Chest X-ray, AP view. Patient: 67 years old, sex F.
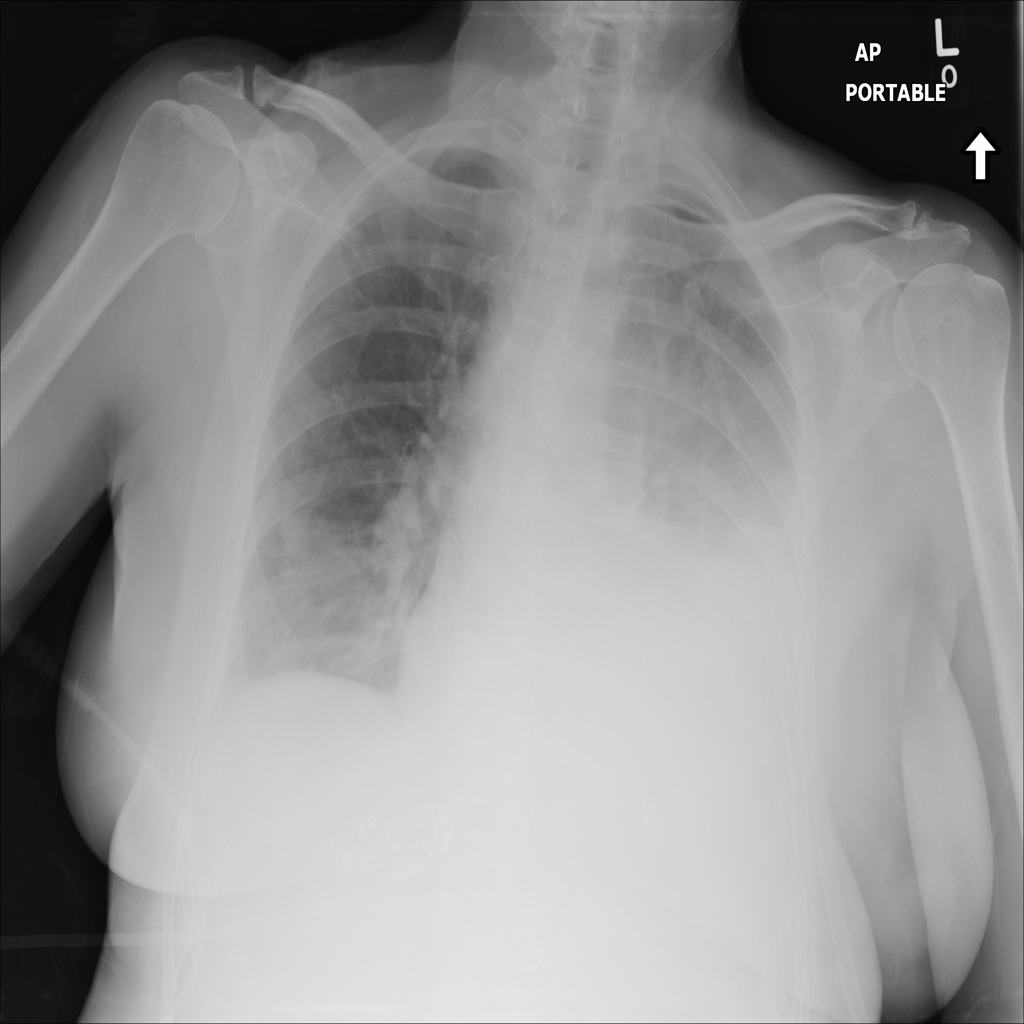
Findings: Atelectasis, Consolidation, Effusion